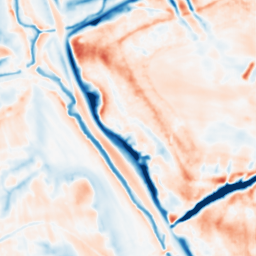
Category: multiscale
Decomposition family: dog_multiscale
Decomposition parameters: sigma_ratio: 1.4
n_scales: 6
base_sigma: 1
Upsampling method: fft_zeropad
Upsampling parameters: scale: 8
Upsampling scale: 8